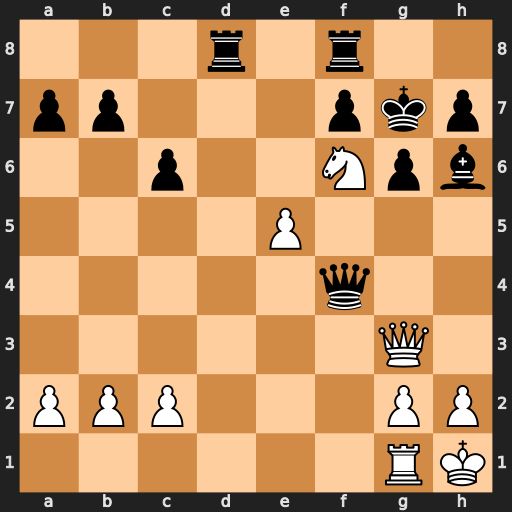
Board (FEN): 3r1r2/pp3pkp/2p2Npb/4P3/5q2/6Q1/PPP3PP/6RK
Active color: w
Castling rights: -
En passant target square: -
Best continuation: Nh5+ Kh8 Nxf4